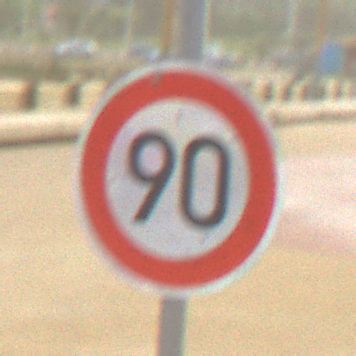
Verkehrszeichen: Geschwindigkeit90
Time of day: MorningAfternoon
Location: Outdoor (Suburban)
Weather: PartlyCloudy
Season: NotSpecified
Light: Natural